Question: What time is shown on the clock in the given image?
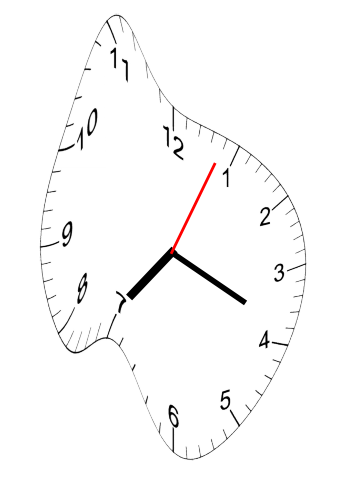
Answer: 07:19:04